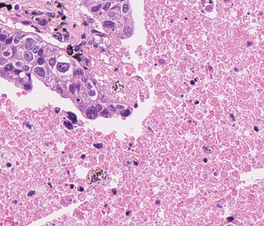
Tumor epithelial tissue: yes
Tumor-associated stroma tissue: no
Normal tissue: no